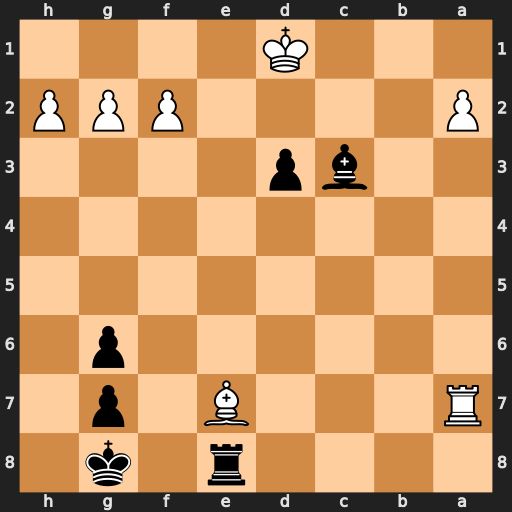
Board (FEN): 4r1k1/R3B1p1/6p1/8/8/2bp4/P4PPP/3K4
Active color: b
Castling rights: -
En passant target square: -
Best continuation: Rb8 Kc1 d2+ Kc2 Rb2+ Kxc3 d1=Q